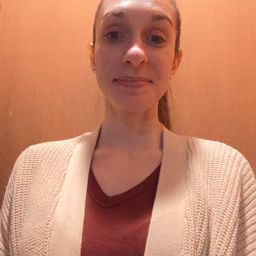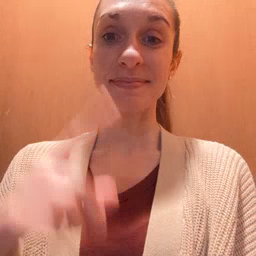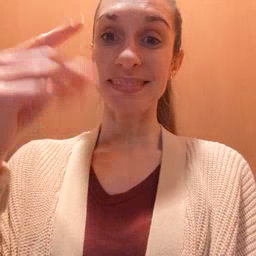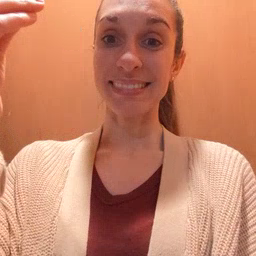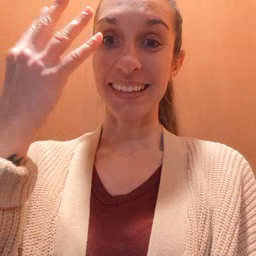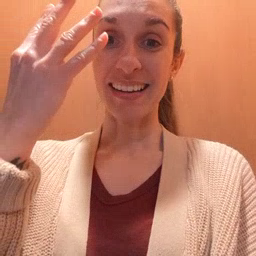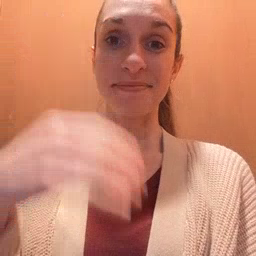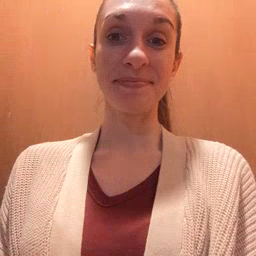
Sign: sun